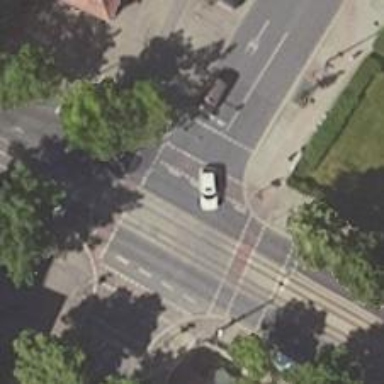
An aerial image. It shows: Road with traffic signals.